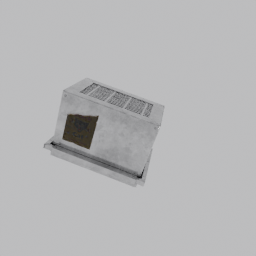
Label: appliances